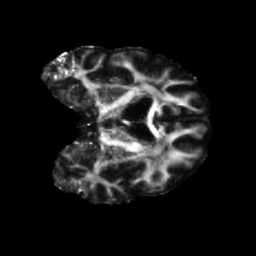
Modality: FA
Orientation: coronal
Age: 68
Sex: male
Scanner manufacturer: siemens
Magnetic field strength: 3 T
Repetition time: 5.25 s
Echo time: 0.08 s